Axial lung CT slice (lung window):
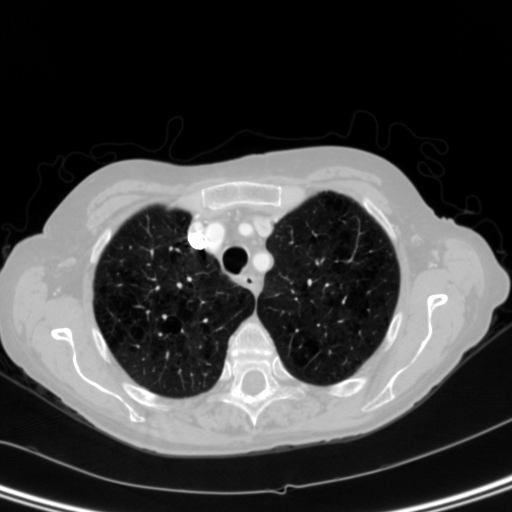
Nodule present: no